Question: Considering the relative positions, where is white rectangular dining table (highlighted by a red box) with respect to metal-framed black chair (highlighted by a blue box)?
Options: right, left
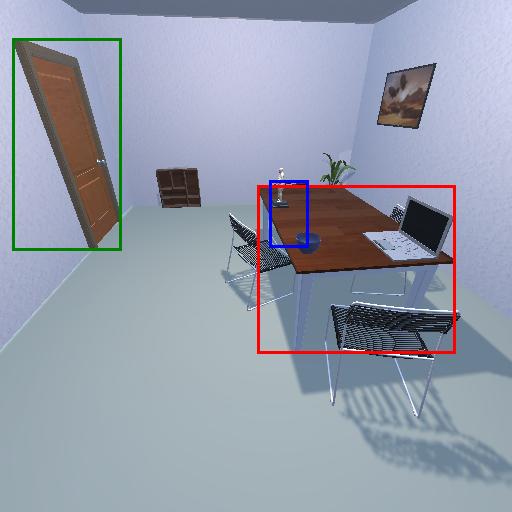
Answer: right